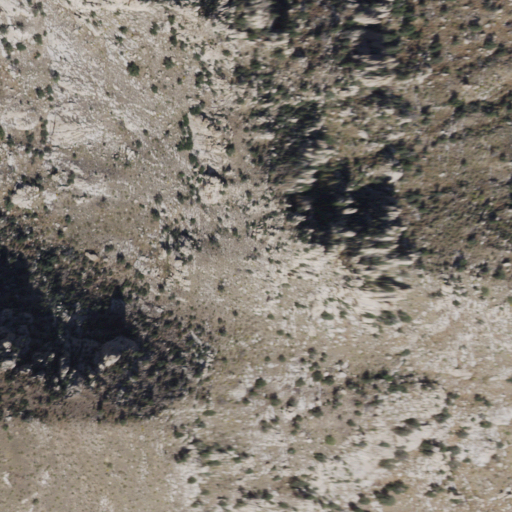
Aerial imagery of mountain in Arizona named North Star Peak containing shrub and evergreen forest